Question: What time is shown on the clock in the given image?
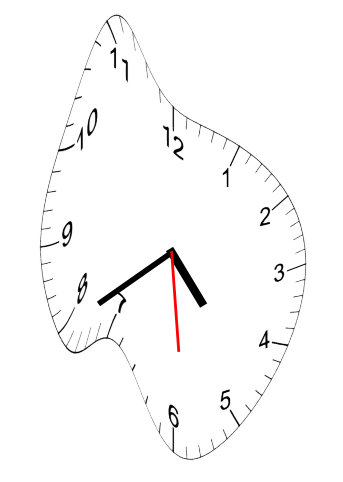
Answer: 04:39:29